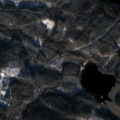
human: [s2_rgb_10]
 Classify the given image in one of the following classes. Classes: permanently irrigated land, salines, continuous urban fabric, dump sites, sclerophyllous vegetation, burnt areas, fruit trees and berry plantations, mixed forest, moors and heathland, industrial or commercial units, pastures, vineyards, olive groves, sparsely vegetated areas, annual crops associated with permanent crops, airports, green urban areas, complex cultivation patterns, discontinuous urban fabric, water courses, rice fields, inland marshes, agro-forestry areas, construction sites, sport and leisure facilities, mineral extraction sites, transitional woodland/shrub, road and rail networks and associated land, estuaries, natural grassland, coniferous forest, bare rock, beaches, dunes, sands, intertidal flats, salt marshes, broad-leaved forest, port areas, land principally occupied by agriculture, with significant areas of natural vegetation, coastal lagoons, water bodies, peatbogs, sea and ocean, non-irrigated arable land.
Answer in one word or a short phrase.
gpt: coniferous forest, mixed forest, transitional woodland/shrub, water bodies